Interaction volume radius: 5 \u00c5
Interaction volume height: 40 \u00c5
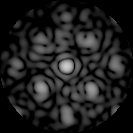
Disorder parameter: 0.3972